Question: Is there a pitfall of using multiple package managers? Could I use Redhat's yum with Debian's aptitude at the same time?
I came across <URL> and this infographic -

I was inclined to choose Debian, but a quick VM install showed that the Kernel is not upgraded to 3.2 in the stable repo yet. So I am planning to move to Archlinux, but the infographic rates it low on package availablity and I was wondering if I could install .deb or .rpm files from the Fedora or Ubuntu repositories.
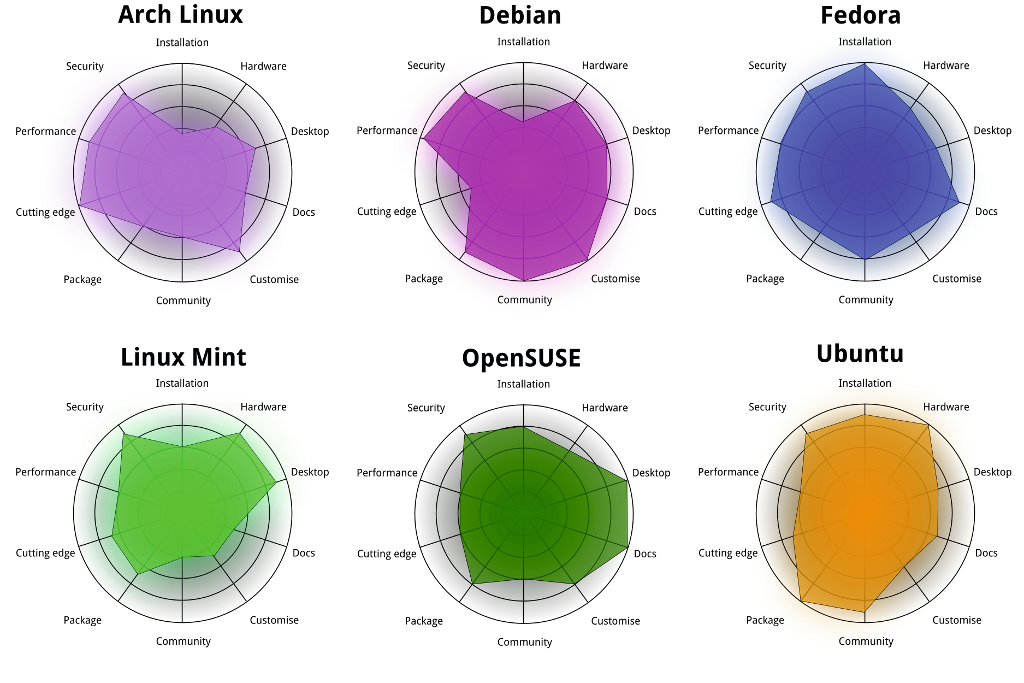
Answer: The short answer is, yes you , but you really .
Below is a list of things (in no particular order) to consider when cross-distribution installing:
-
The primary reason things like yum/apt/yast exist in the first place is to avoid what is known as <URL>. By using packages from other systems, you forfeit the work that has been put into the packages from installing cleanly.
The secondary package manager will want to satisfy its own dependencies, and install a bunch of things that are already installed. This means you have to install packages a piece at a time so that you don't overwrite already installed packages from your primary package manager, and have all kinds of problems.
-
If they do, you may even be able to just install it outright, but you'll likely have dependancy issues or package conflicts. If they don't, you can extract the package with various tools and just lay down the binary files onto the file system (have a look at alien, or <URL>.
This will get you the files on the system, but there is no guarantee it'll work out of the box. Some additional manual hunting may be (and usually is) required.
-
If so, there is less chance of an issue. The further difference between the two distribution's base packages, the more likely you'll have missing shared libraries that aren't available in the distribution you're running on, because the version is different and the filename doesn't match what the binary is looking for.
Technically you could also extract the base dependencies from the other distribution and put them on the filesystem as well, but that will certainly cause you pain should you ever need to compile things from source. Imagine how confused gcc will be.
-
The best way I can articulate this is a common problem I see these days with buying VMs from a web host; you get their own brand of xen or virtuozzo kernel, and iptables doesn't work outright because netfilter is in the kernel and the ABI has changed. It can be quite the headache to get it working again, and this issue isn't limited to iptables. My best advice here is pick the distribution that has the kernel you want in its own base repository.
-
No doubt you'll have to do this should you get very deep into wanting packages from other systems. Since the various distros setup their build environments differently, you'll be spending half your time figuring out pathing and other configuration issues.